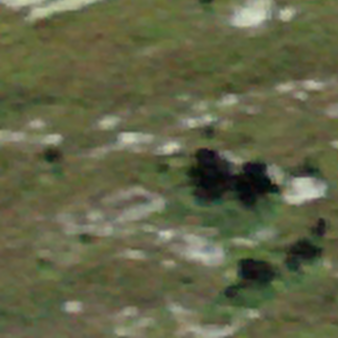
Label: other